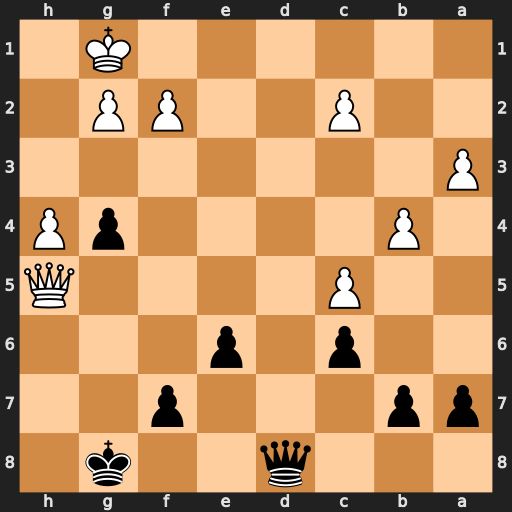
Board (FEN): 3q2k1/pp3p2/2p1p3/2P4Q/1P4pP/P7/2P2PP1/6K1
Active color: b
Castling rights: -
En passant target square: -
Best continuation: Qd1+ Kh2 g3+ Kh3 Qxh5